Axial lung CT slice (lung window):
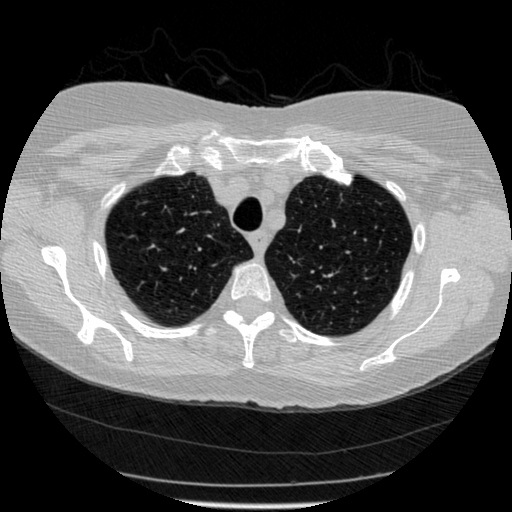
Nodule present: no